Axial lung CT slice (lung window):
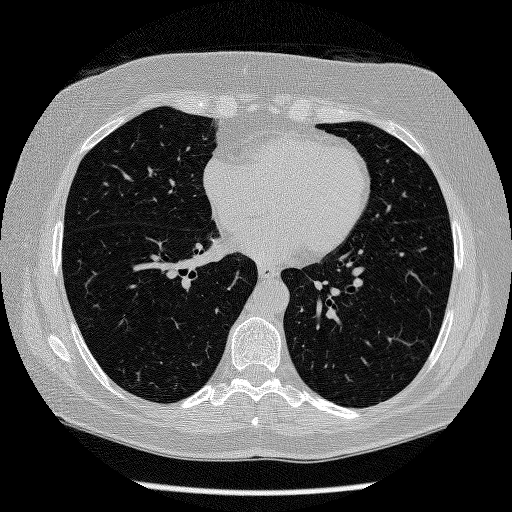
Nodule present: no